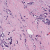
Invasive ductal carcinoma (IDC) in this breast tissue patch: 1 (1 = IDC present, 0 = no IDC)